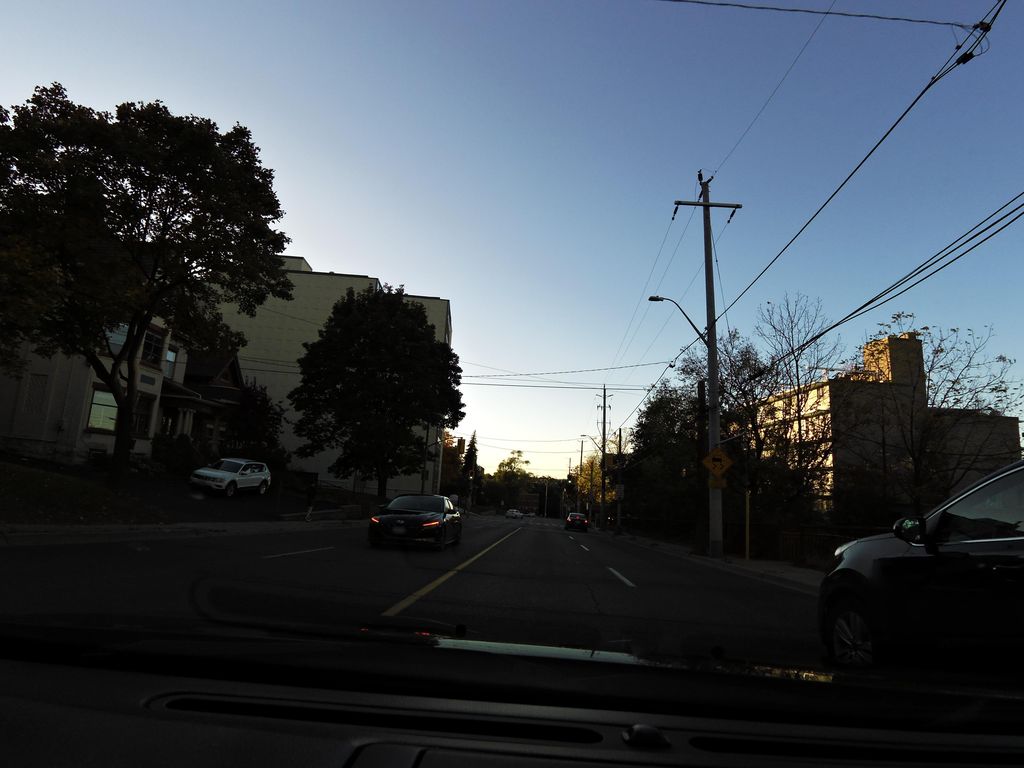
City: hamilton